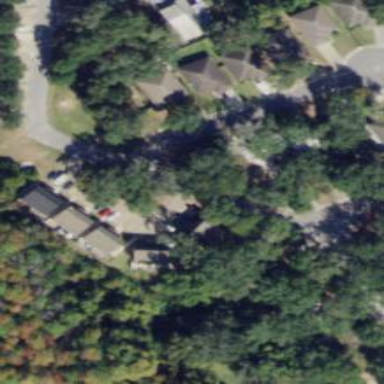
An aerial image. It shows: This residential area consists of single-family homes.